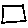
Label: square